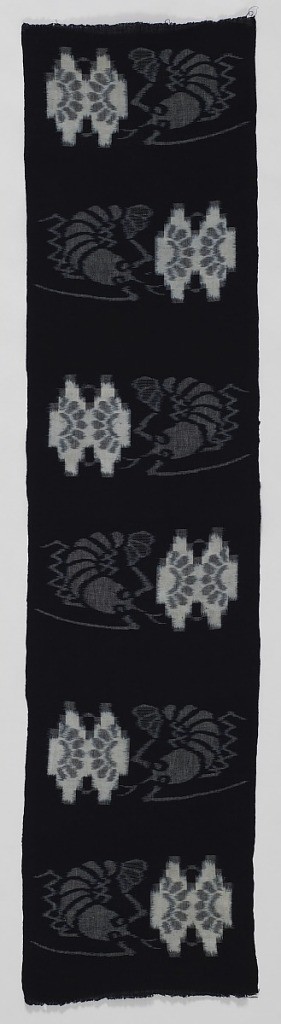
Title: Textile
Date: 1850–1900
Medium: cotton Technique: e-gasuri (warp and weft ikat) on plain weave
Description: Narrow vertical panel with a design of crawfish or lobster in weft ikat paired with a stepped diamond shape in warp and weft ikat.